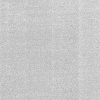
Atmospheric dust classification: dusty